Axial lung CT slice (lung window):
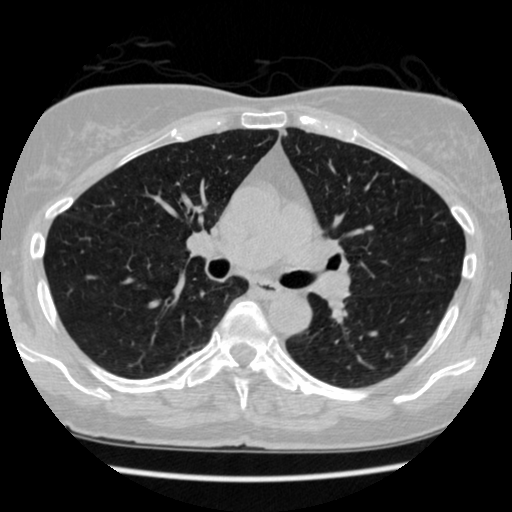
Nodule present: yes
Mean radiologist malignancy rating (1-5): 2